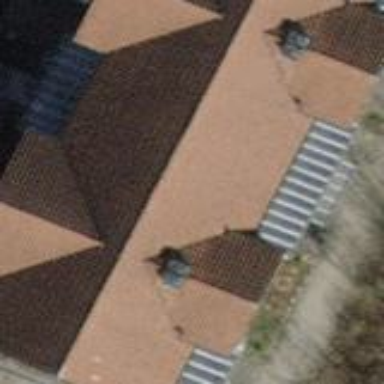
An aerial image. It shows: Terrace-style building with gabled roof.